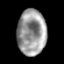
Tissue: prostate
Cell type: Epithelial cells
Senescence score: 0.2893
Nuclear area (px): 1290
Mean DAPI intensity: 152.657